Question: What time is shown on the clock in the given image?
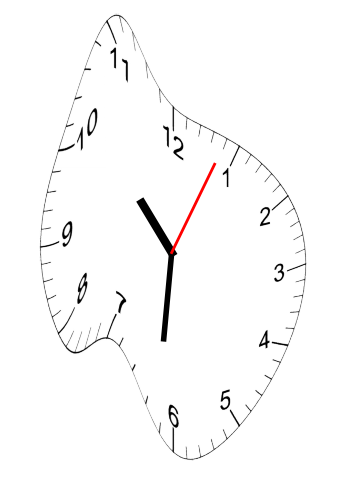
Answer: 10:31:04